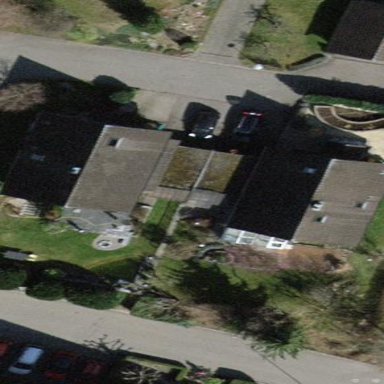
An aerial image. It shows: Simple and straightforward house.